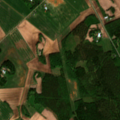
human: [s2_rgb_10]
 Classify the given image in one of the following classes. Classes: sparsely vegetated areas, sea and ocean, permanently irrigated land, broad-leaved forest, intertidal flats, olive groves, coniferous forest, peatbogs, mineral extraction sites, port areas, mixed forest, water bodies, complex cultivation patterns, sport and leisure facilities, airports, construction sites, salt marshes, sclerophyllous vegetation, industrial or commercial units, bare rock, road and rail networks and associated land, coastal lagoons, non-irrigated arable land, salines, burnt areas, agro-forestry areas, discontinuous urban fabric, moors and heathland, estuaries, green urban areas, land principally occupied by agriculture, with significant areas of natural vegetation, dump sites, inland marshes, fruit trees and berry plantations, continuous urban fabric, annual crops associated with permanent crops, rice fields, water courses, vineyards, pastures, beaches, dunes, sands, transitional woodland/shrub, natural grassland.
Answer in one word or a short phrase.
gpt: non-irrigated arable land, land principally occupied by agriculture, with significant areas of natural vegetation, mixed forest